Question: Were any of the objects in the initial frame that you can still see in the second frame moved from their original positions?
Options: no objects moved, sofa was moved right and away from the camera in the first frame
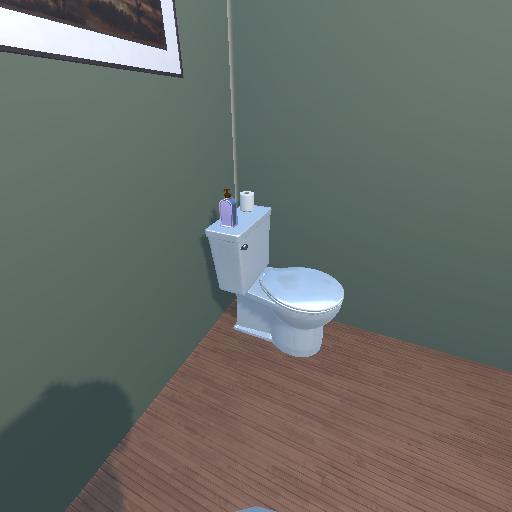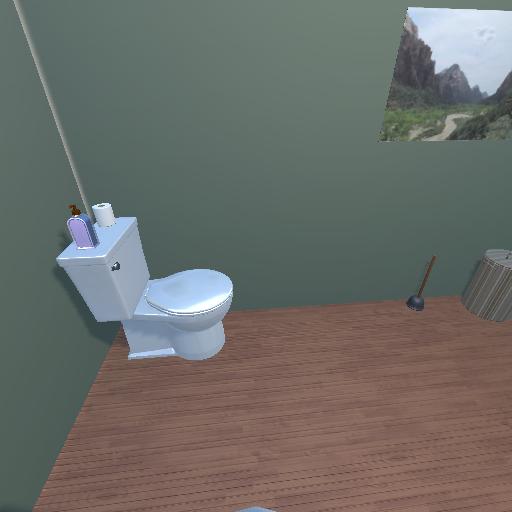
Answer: no objects moved